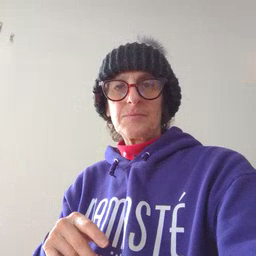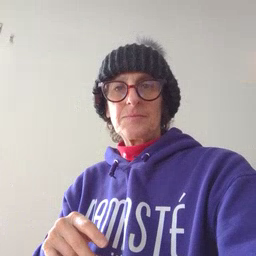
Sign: see